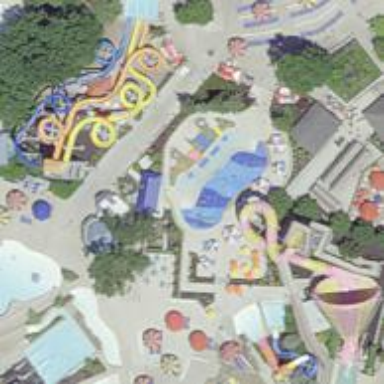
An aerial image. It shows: Water slide attraction.